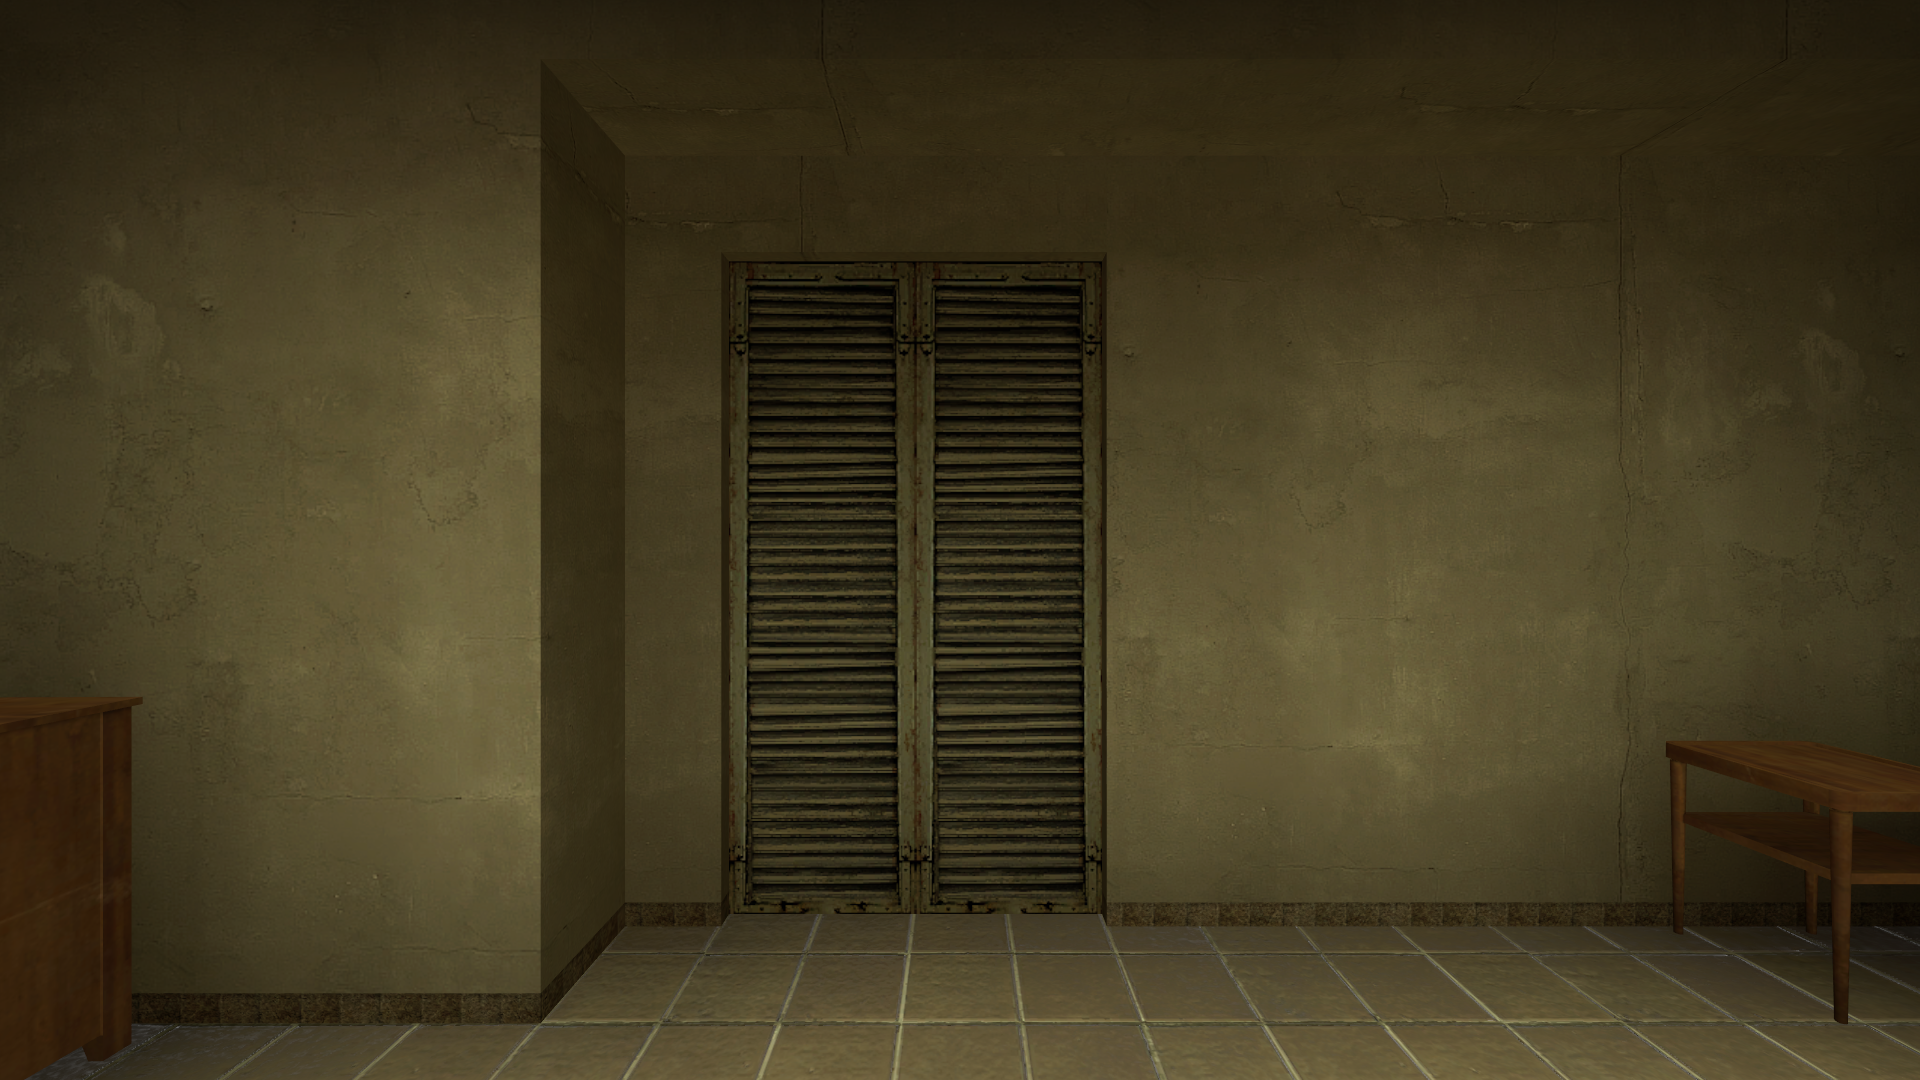
Map: de_mirage